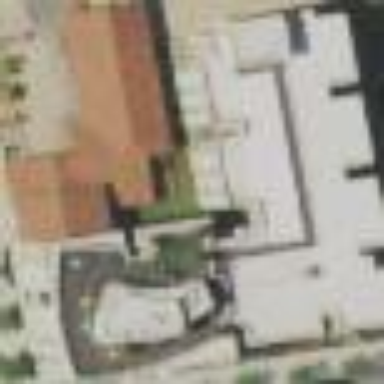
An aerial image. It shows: Dormitory building.